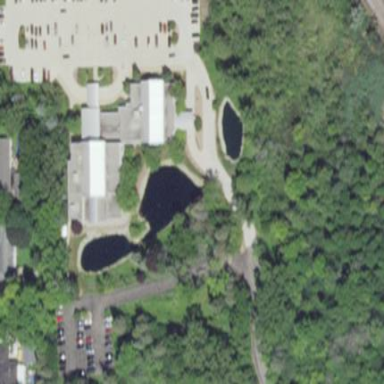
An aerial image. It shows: Serene pond surrounded by nature.